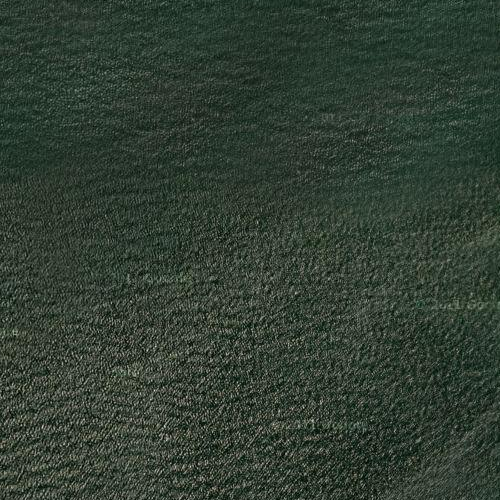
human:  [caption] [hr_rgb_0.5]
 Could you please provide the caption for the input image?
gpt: This is a part of ocean with deep green sparkling water .

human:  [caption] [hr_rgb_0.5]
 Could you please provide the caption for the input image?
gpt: This is a part of deep green sparkling sea .

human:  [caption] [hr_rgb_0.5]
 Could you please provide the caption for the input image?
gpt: This is a part of deep green sparkling sea .

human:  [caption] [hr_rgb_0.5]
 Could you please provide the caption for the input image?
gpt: A part of ocean with deep green sparkling waters .

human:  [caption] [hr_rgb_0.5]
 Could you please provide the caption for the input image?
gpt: This is a part of ocean with deep green water shining .